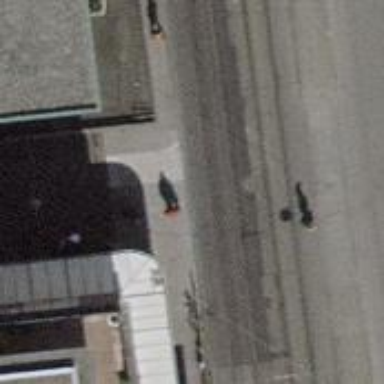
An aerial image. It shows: Bollard.